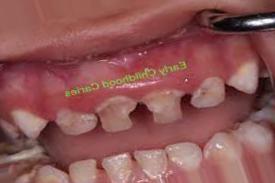
Condition: Caries